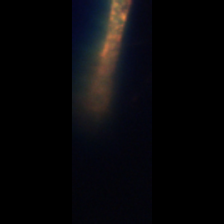
Taxon: Leptocylindrus
Group: Diatoms